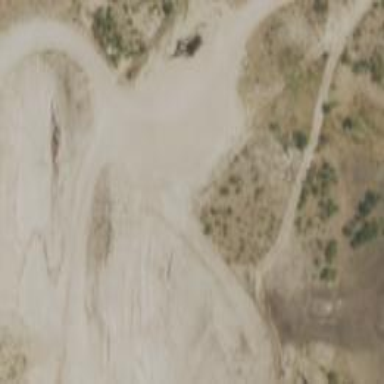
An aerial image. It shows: Wellsite with sandy terrain.